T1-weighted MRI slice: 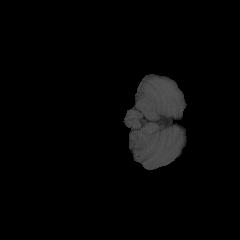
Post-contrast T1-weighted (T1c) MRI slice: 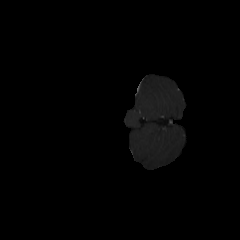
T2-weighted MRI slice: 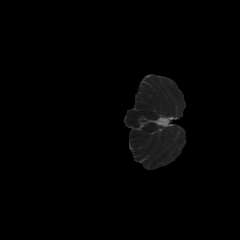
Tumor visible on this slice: no